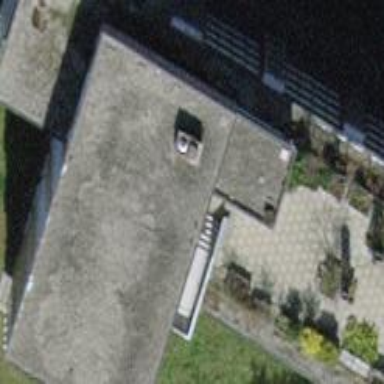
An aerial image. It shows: Flat-roofed apartment building.